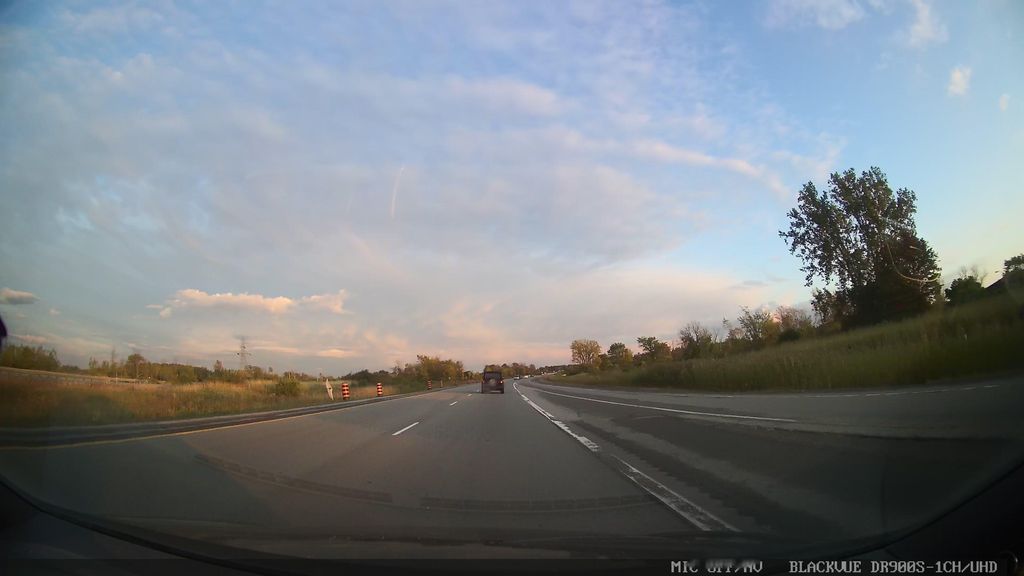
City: ottawa-gatineau